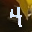
Label: 4